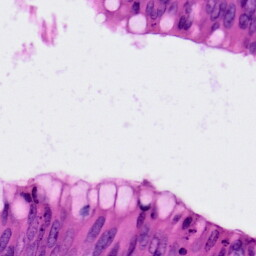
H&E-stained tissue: Colon